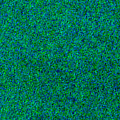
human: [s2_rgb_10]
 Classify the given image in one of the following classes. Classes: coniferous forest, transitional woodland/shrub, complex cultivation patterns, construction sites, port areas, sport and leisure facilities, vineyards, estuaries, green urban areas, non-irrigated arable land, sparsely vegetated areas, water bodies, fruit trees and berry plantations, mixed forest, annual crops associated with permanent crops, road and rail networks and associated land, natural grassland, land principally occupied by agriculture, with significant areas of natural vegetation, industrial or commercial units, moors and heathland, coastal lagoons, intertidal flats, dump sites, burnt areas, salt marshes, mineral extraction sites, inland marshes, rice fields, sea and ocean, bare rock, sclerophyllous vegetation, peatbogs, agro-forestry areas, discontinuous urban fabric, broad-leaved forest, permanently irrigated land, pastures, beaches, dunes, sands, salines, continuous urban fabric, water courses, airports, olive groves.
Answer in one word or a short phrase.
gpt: sea and ocean